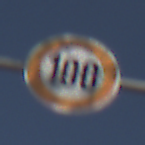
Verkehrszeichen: Geschwindigkeit100
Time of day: Midday
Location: Outdoor (Nature)
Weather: PartlyCloudy
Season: NotSpecified
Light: Natural